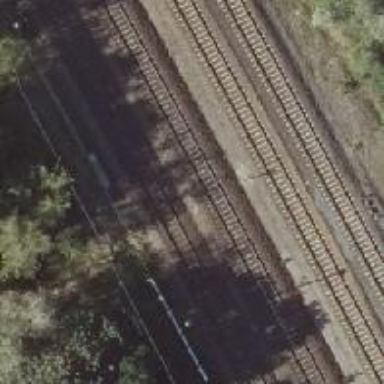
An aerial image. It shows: Railway signal.